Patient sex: M
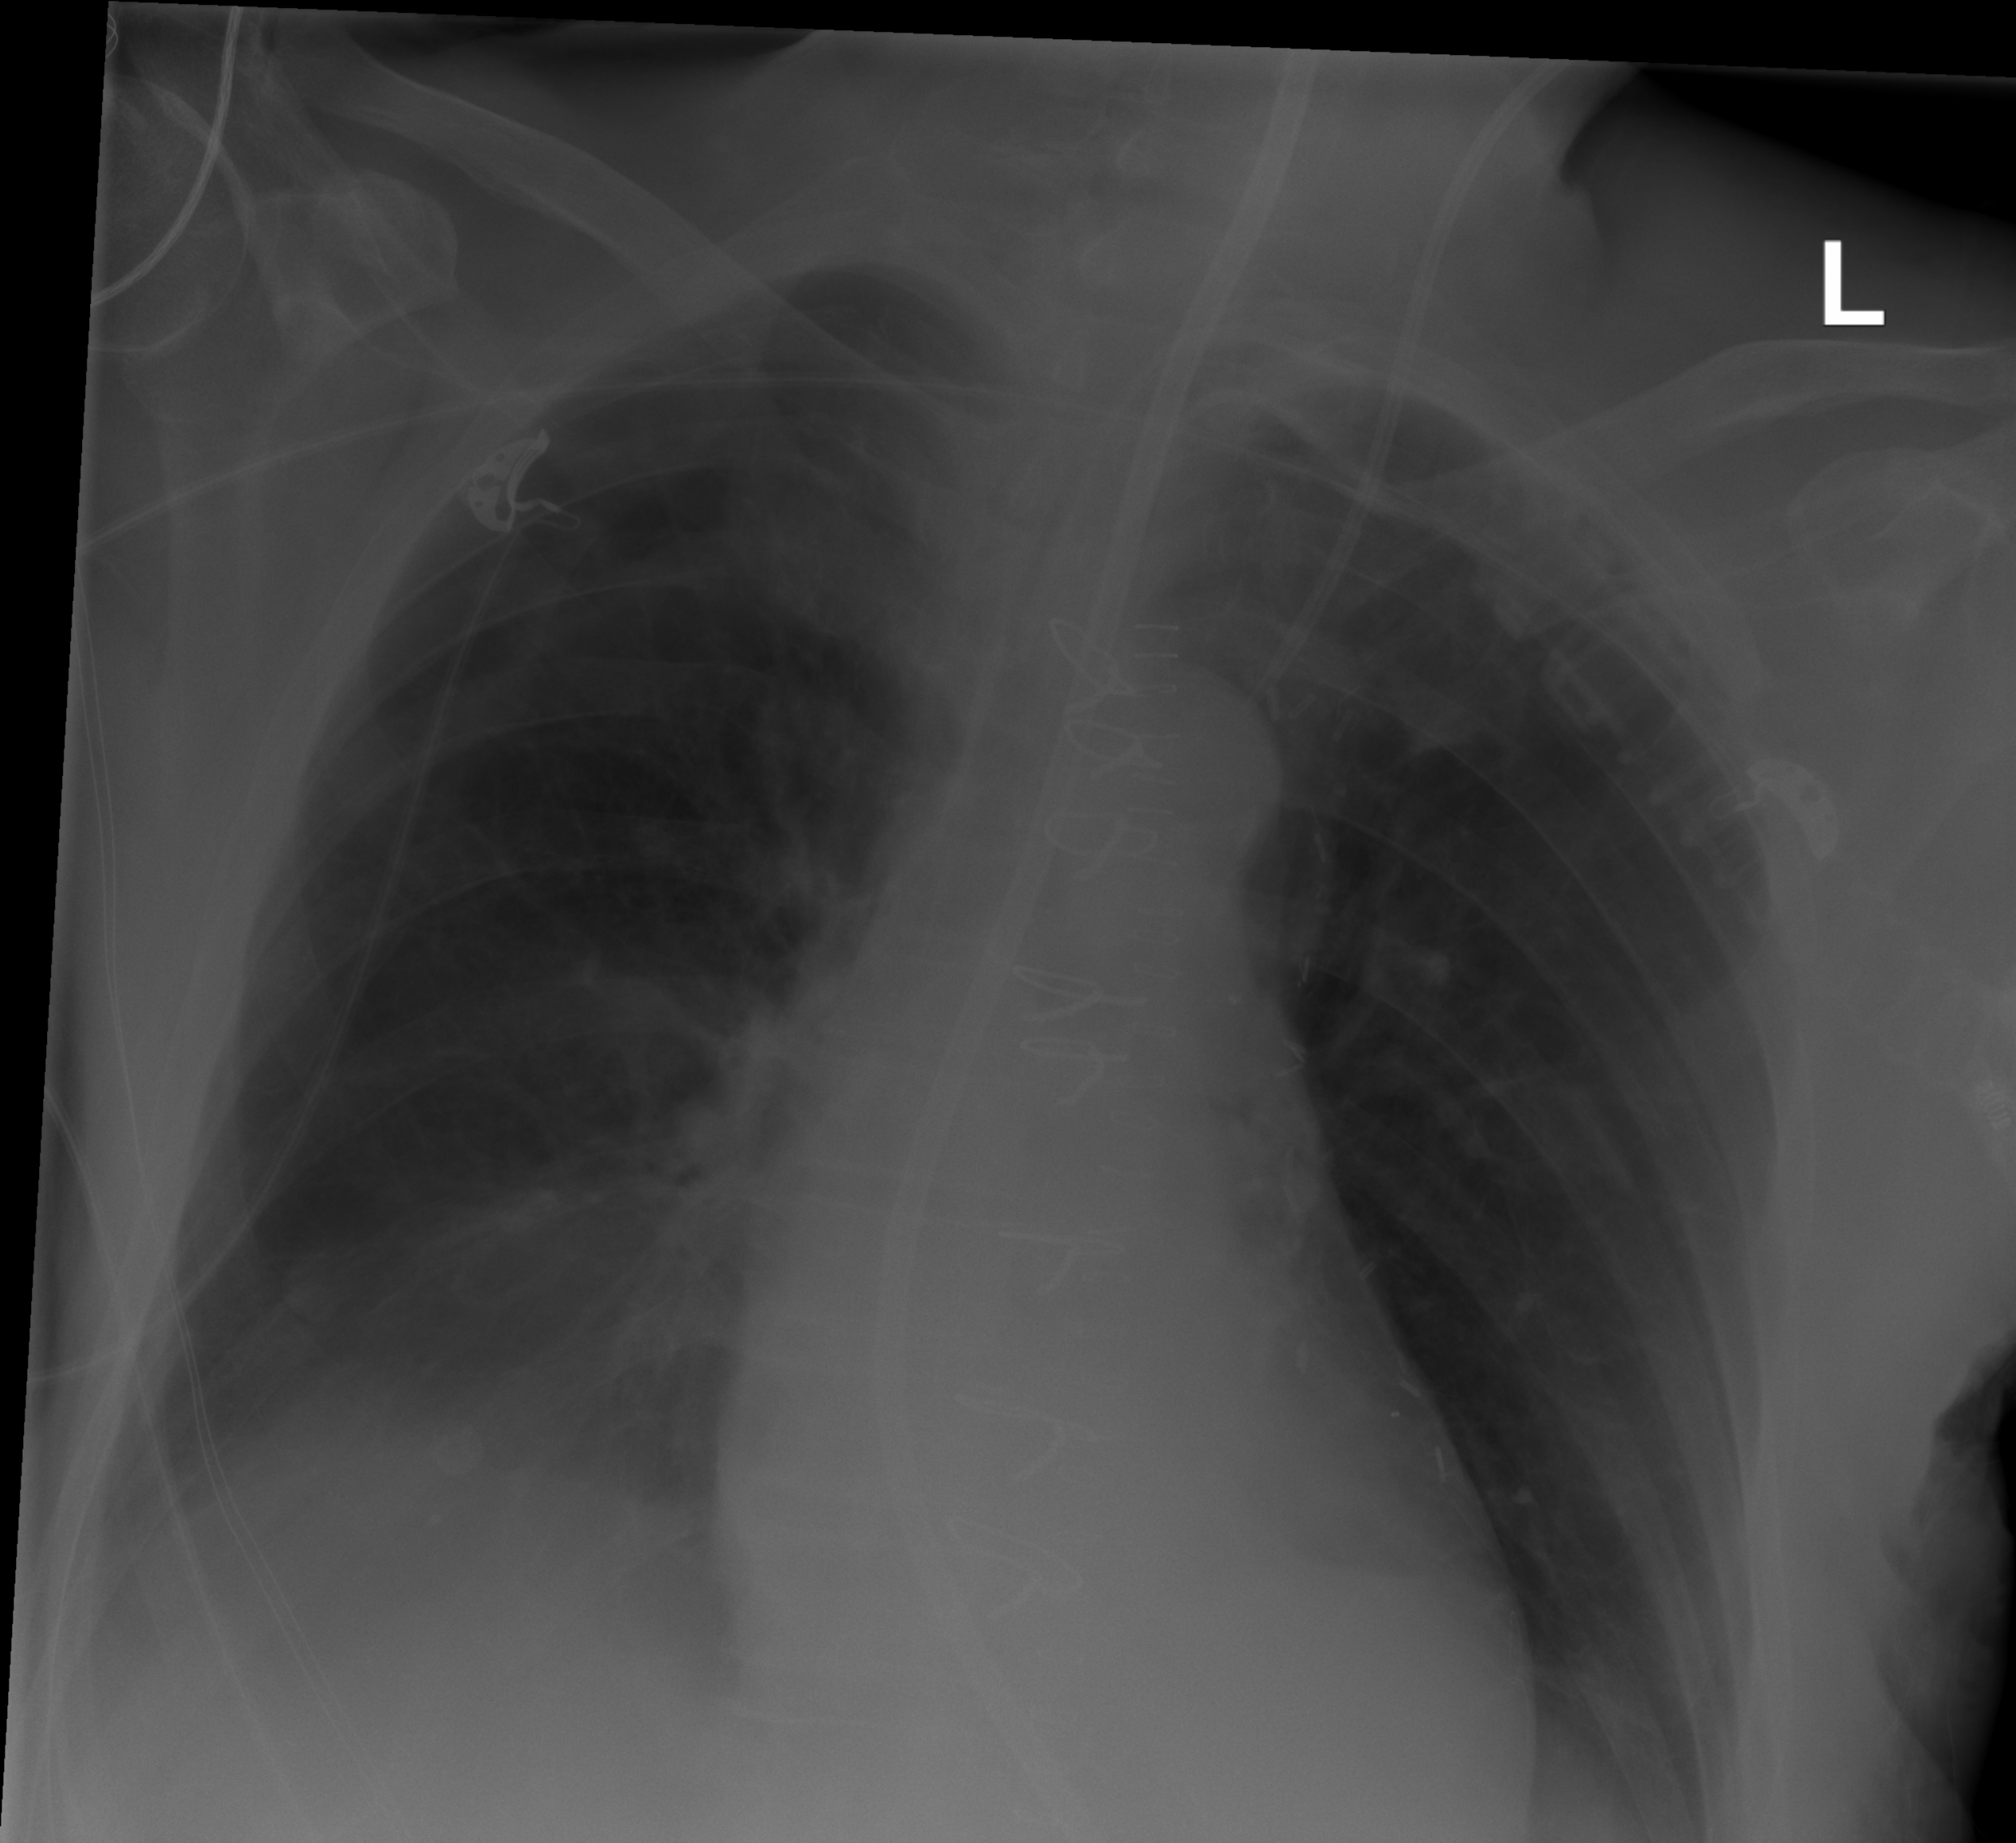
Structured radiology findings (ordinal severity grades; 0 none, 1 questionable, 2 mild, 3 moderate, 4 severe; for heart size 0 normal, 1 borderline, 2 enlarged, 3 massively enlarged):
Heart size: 1
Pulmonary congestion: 0
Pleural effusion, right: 2
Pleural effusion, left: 2
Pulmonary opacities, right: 0
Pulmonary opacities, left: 0
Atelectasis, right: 2
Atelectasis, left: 2